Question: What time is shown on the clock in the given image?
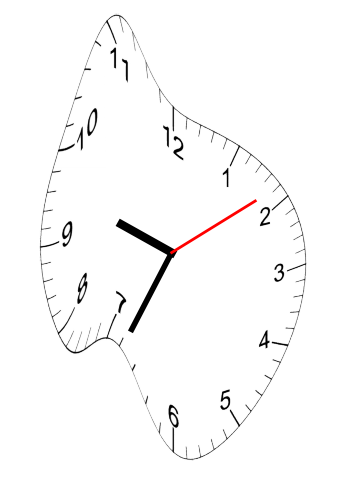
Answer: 09:34:09